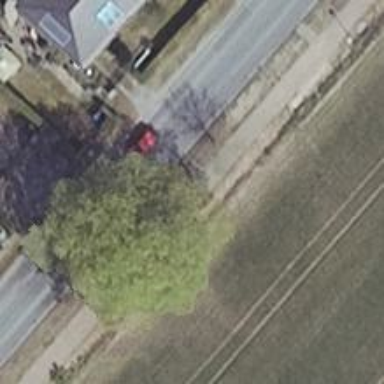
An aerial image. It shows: Footway.